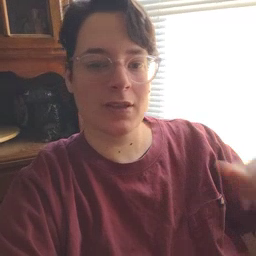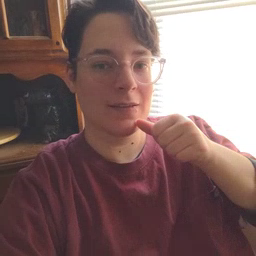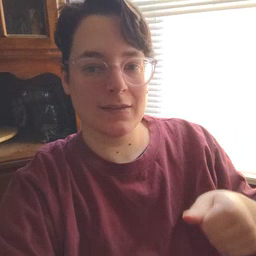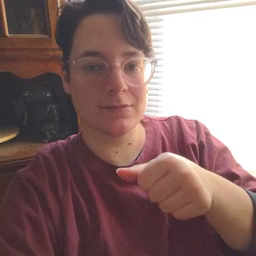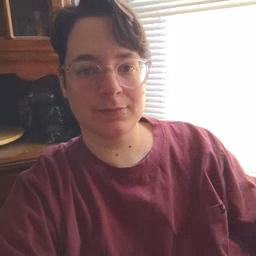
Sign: hide